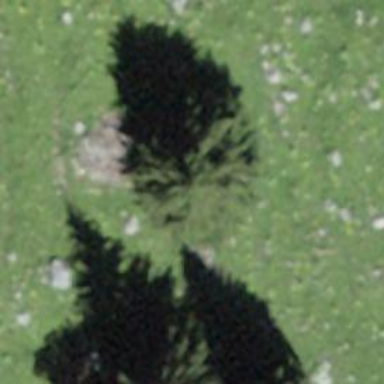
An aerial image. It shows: Needle-leaved tree in its natural environment.